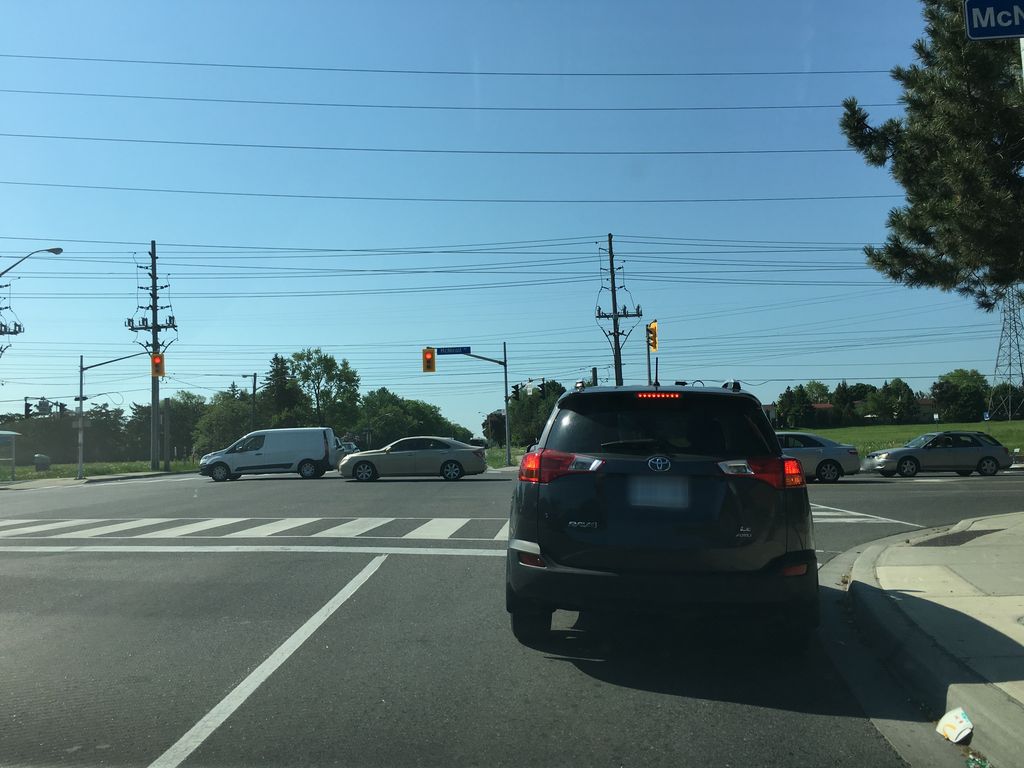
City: toronto